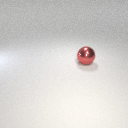
large red metal sphere